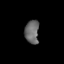
Tissue: lung
Cell type: Others
Senescence score: 0.2148
Nuclear area (px): 324
Mean DAPI intensity: 105.13